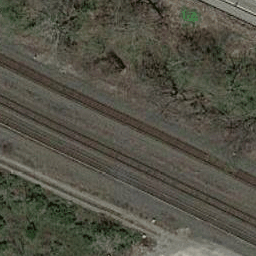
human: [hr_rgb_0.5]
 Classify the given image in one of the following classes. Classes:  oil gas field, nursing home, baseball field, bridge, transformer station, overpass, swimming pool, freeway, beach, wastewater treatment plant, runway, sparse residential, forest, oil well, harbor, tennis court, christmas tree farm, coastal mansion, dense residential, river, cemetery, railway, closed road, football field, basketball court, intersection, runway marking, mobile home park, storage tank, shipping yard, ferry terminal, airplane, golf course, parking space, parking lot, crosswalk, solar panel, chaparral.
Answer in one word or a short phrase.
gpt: railway